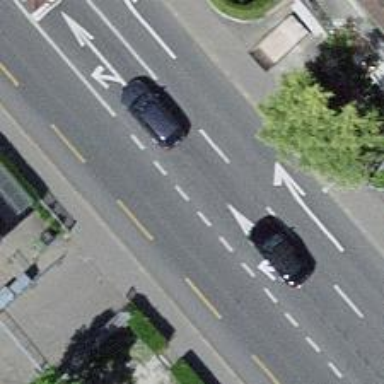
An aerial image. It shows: Asphalt road with primary highway designation and dedicated cycle lane on the left.